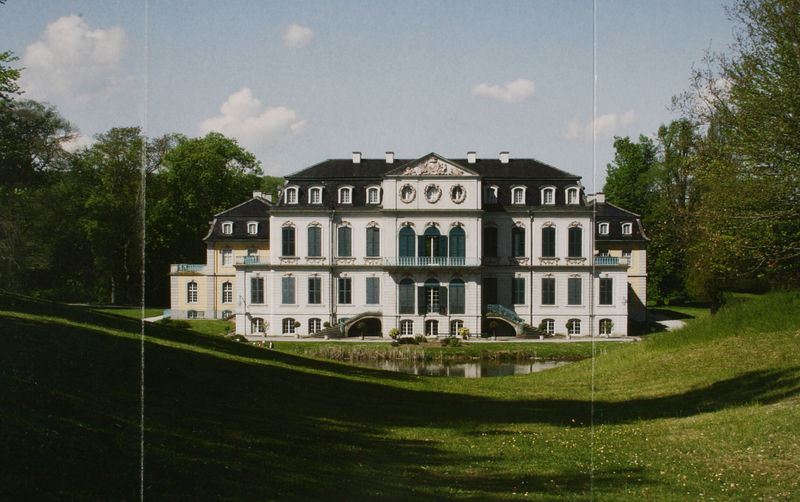
Titel: Gartenseite
Künstler: François de (d. Ä.) Cuvilliés
Standort: Calden
Institution: Schloss Wilhelmsthal
Schlagwörter: baum, blau, blätter, himmel, schatten, wasser, weiß, wolken, bäume, gelb, grün, see, teich, blume, blumen, braun, fenster, hell, licht, schwarz, tür, türkis, dach, gebäude, gras, haus, park, rasen, schloss, weg, wiese, wolke, architektur, barock, ast, birke, birken, hügel, spiegelung, gitter, sonne, wege, reich, blatt, front, tal, wald, fensterläden, kamin, kamine, rund, schornstein, garten, balkon, relief, bogen, fassade, türen, giebel, sprossenfenster, bullauge, laden, läden, treppe, treppen, arches, architecture, balcony, blue, columns, palace, stairs, steps, white, window, black, dark, falte, gray, green, three, windows, yellow, realistisch, symmetrie, streifen, flowers, picture, reflection, stuck, aufgang, brown, geländer, balkone, anbau, foto, fotografie, photographie, senke, symetrie, fensterladen, archtektur, fensterkreuz, sprossen, stockwerk, balustrade, groß, zeitung, sonnig, photo, villa, real, flower, rosette, wohlhabend, anwesen, landhaus, mansarddach, cloud, clouds, sky, stone, tree, building, house, lake, landscape, water, roof, summer, trees, spiegelungen, etagen, baroque, herrenhaus, museum, grass, river, bushes, garden, view, gänseblümchen, fotographie, terrassen, castle, color, shadow, weise, door, bright, sunshine, dachgaube, trunk, wreath, doors, pediment, gesimse, zweistöckig, brick, manor, mansion, fountain, lawn, medaillons, grasgrün, wassergraben, herrschaftssitz, gartenfassade, ochsenauge, falz, bush, home, pond, freitreppen, pool, shadows, chimney, chimneys, residence, anlege, rich, tüür, wolkenn, photograph, photography, souterrain, altarfalz, einklappen, gesamansicht, relax, moat, pathway, balconies, estate, chill, nice, schnösel, herrschaft, pont, aussentreppe, yard, portico, chateau, corners, chimeny, jungle, panels, dim, tryptich, gravel, loch, mannor, attic, roundels, balkony, whitehouse, whitemansion, lawns, chateaux, mansard, pone, dip, round windows, laker, blew, calmness